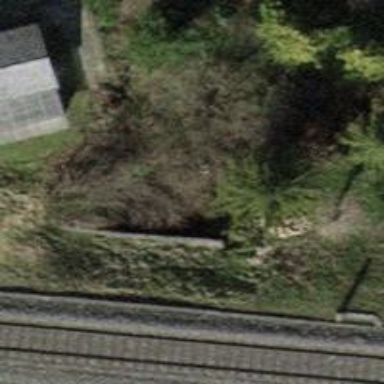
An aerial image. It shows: Culvert tunnel.